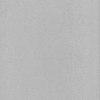
Label: dusty